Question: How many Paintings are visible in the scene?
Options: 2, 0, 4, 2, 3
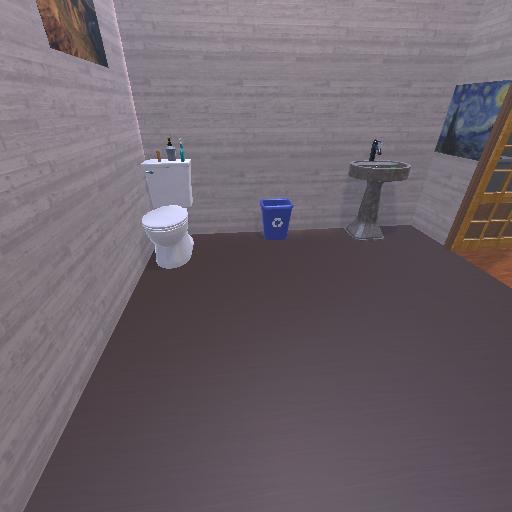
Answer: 2